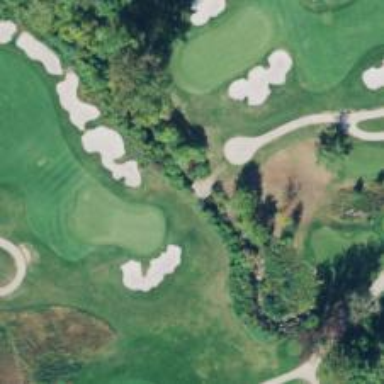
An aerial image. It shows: Pathway for golfing.